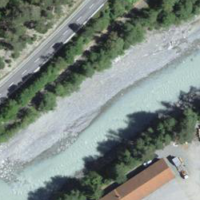
EUNIS habitat code: 15
Species observed at this site:
Peucedanum verticillare
Campanula rapunculoides